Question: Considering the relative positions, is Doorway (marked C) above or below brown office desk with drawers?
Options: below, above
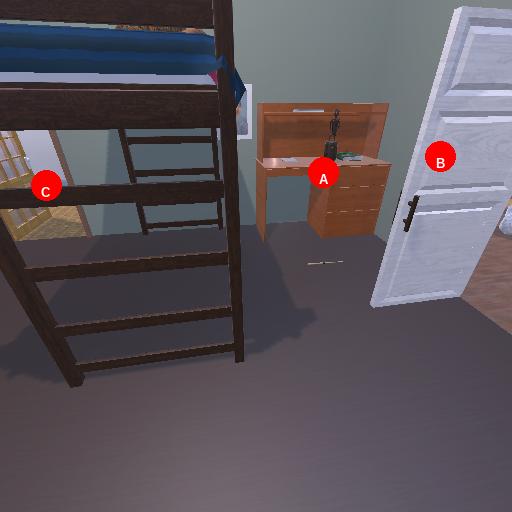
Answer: below